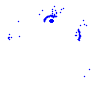
Particle: pion